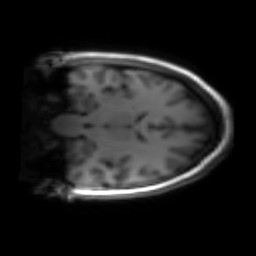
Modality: inplaneT1
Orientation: coronal
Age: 28
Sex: female
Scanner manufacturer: siemens
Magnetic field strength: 3 T
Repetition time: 1.2 s
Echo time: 0.00251 s